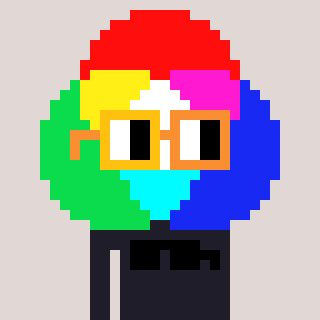
a pixel art character with square yellow and orange glasses, a color circle-shaped head and a grayscale-colored body on a warm background